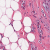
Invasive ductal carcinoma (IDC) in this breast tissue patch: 0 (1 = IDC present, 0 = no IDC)